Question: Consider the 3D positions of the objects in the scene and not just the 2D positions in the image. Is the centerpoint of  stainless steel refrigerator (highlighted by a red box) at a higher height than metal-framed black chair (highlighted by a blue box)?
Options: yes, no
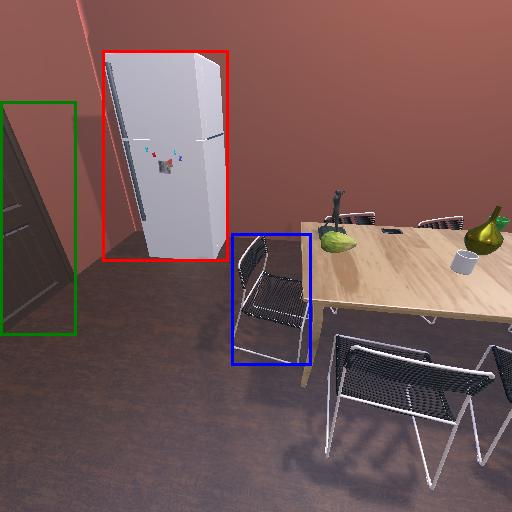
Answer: yes